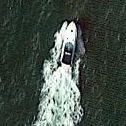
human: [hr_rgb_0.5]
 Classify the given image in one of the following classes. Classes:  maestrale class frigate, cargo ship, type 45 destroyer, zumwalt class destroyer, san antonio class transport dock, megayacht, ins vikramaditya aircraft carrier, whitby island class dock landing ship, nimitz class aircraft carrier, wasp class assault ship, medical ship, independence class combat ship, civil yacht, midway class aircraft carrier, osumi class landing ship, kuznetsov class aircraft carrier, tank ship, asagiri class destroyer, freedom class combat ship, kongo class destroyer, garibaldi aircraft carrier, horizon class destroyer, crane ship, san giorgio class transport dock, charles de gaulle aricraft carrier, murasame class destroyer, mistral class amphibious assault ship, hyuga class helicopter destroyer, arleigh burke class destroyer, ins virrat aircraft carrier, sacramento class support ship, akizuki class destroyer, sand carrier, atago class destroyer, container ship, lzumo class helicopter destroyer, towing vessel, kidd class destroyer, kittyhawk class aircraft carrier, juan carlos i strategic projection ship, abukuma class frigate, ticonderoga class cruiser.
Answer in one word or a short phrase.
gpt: Civil yacht